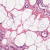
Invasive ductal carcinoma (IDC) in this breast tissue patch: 0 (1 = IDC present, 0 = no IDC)